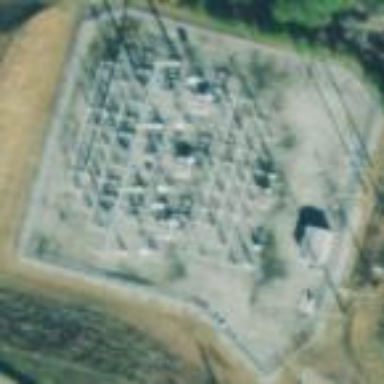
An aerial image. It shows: Substation for switching with surrounding fence.